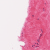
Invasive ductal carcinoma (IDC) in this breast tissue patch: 0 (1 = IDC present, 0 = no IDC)